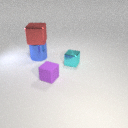
small cyan metal cube in front of large blue metal cylinder